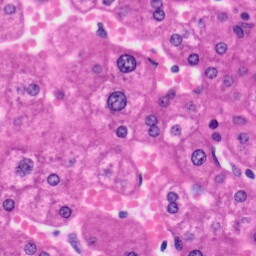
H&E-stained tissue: Liver